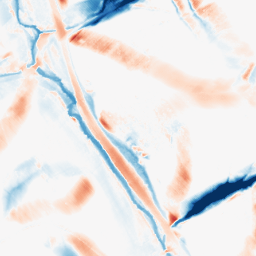
Category: morphological
Decomposition family: morphological_diamond
Decomposition parameters: operation: average
radius: 20
Upsampling method: linear_exact
Upsampling parameters: scale: 8
Upsampling scale: 8